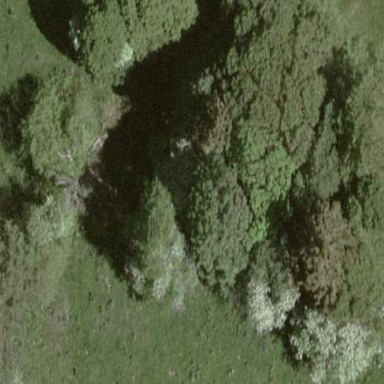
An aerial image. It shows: Forest area.